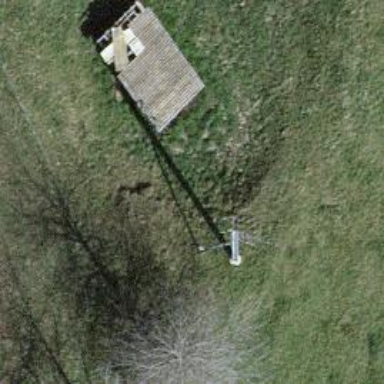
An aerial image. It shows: Minor power line.